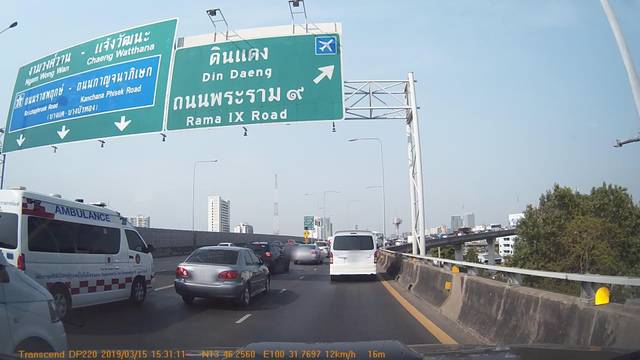
Region: Thailand
Coordinates: 13.771, 100.53